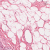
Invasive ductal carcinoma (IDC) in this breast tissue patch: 0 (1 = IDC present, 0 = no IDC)